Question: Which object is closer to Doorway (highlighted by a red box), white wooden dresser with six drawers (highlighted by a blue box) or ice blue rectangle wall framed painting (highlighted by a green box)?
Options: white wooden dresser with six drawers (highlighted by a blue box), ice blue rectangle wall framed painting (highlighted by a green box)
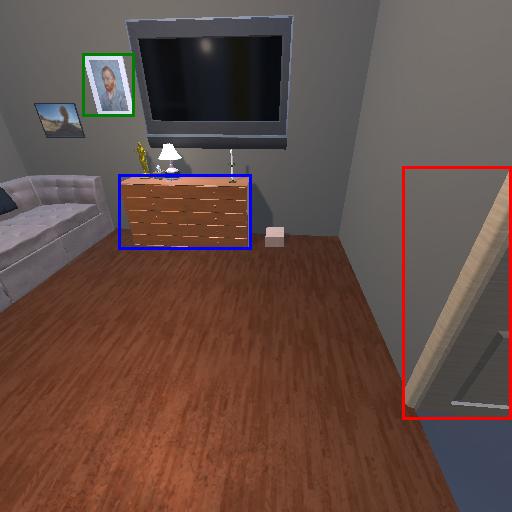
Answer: white wooden dresser with six drawers (highlighted by a blue box)